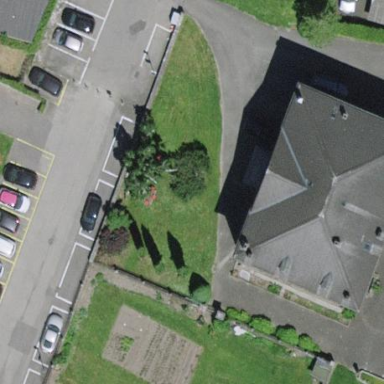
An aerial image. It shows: Building with hipped roof made of tiles. The roof orientation is along the building.